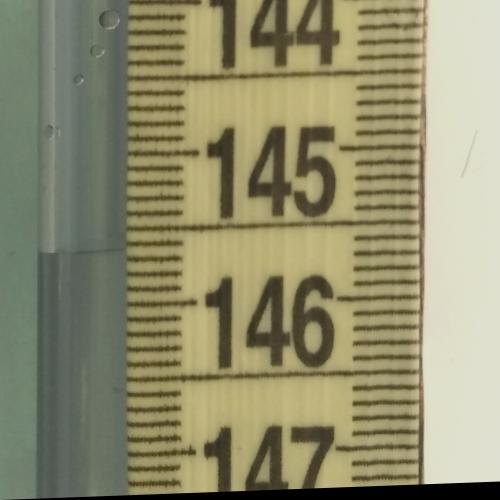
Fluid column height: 145.6 cm